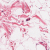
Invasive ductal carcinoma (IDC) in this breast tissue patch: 0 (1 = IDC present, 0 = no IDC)